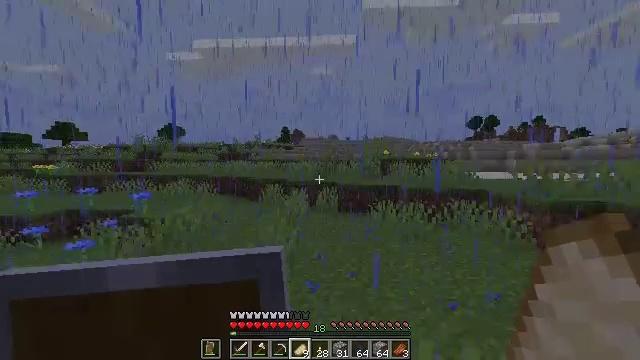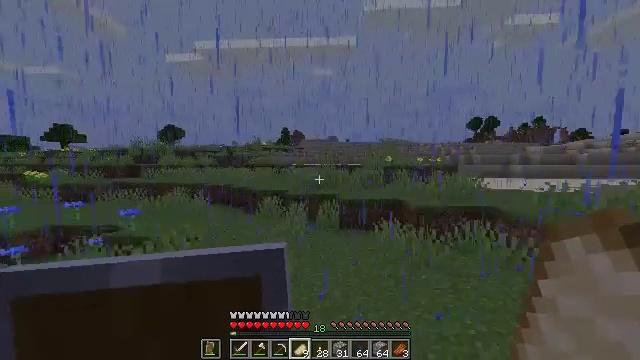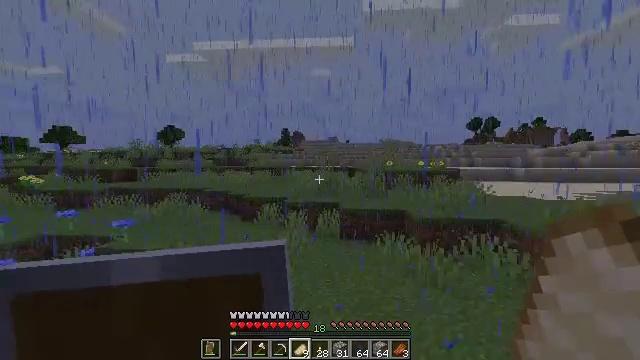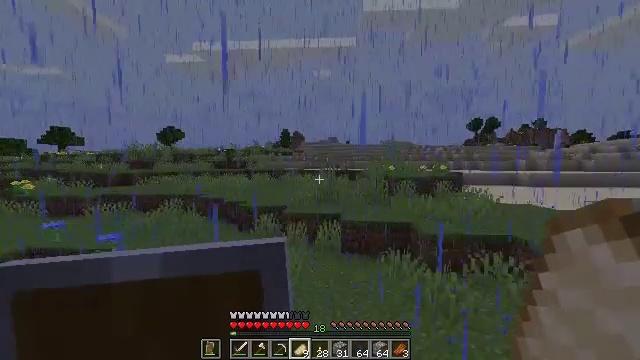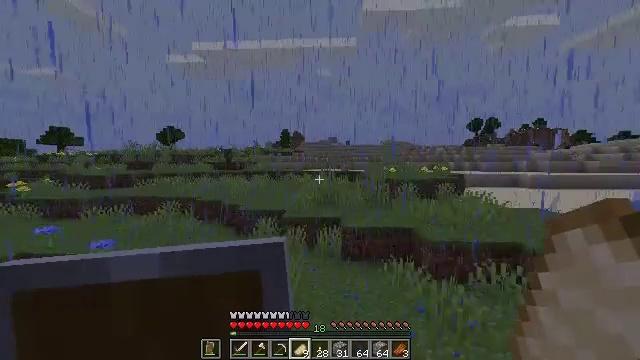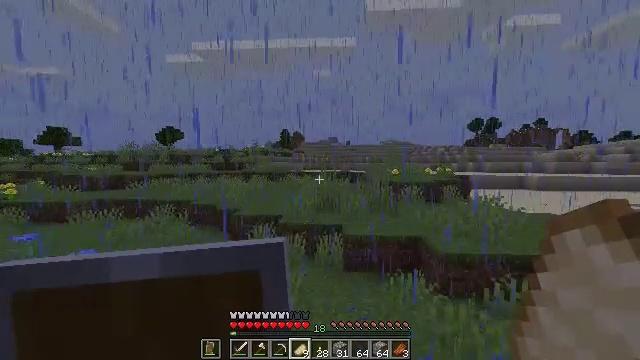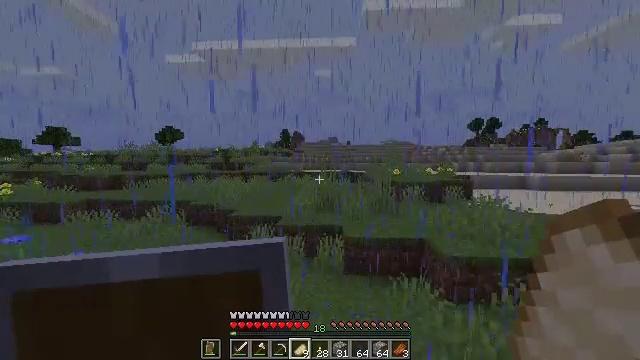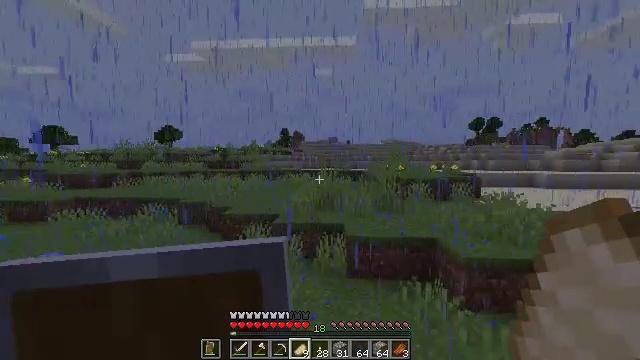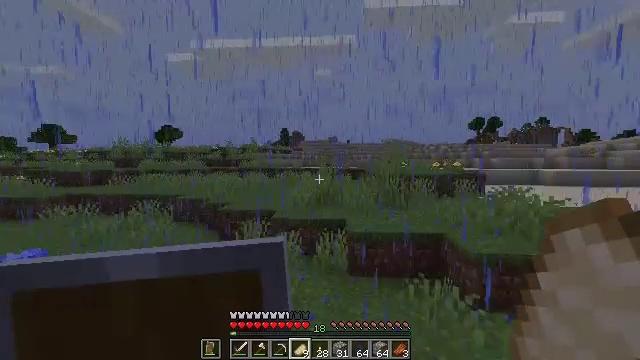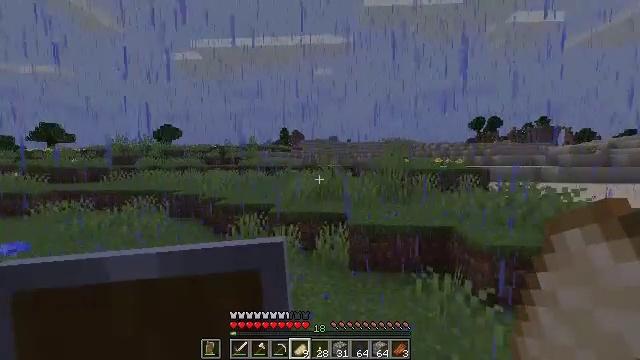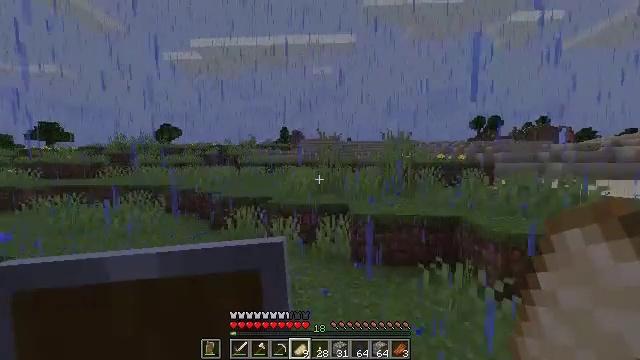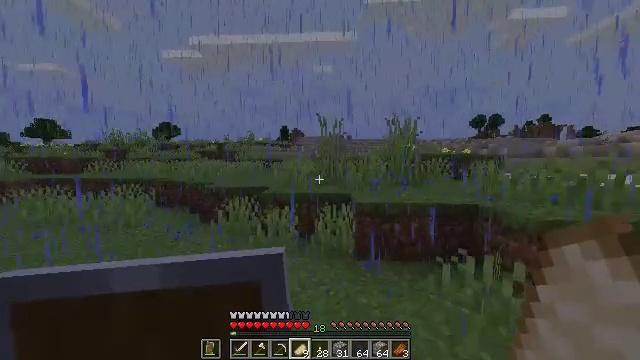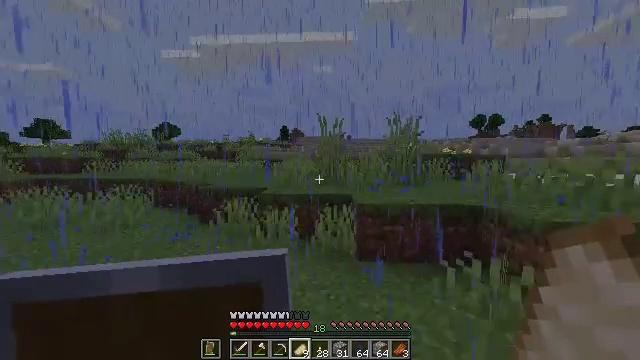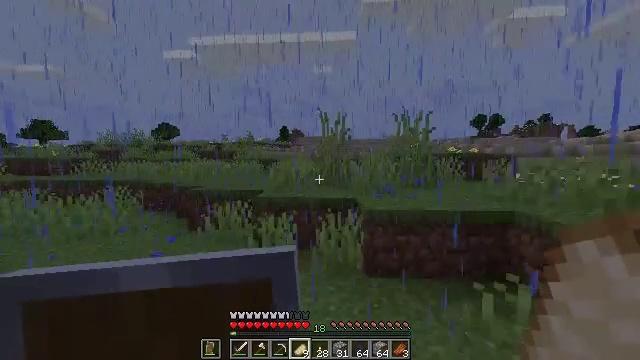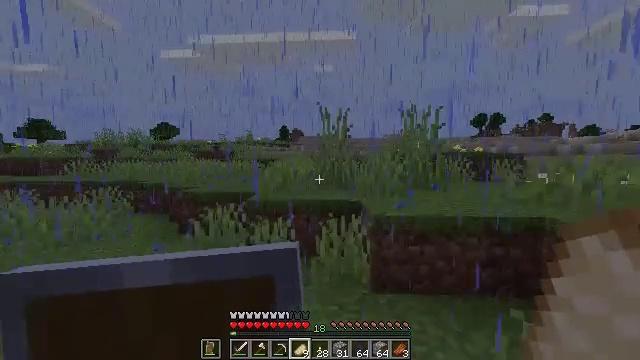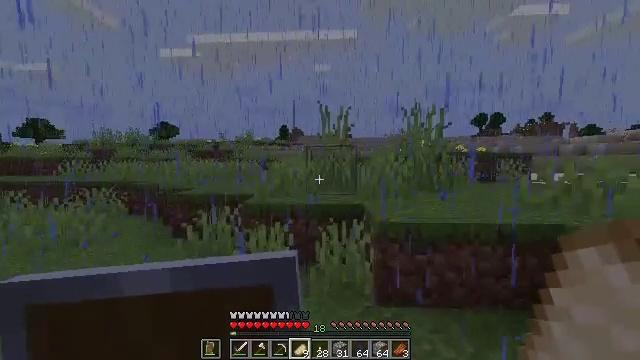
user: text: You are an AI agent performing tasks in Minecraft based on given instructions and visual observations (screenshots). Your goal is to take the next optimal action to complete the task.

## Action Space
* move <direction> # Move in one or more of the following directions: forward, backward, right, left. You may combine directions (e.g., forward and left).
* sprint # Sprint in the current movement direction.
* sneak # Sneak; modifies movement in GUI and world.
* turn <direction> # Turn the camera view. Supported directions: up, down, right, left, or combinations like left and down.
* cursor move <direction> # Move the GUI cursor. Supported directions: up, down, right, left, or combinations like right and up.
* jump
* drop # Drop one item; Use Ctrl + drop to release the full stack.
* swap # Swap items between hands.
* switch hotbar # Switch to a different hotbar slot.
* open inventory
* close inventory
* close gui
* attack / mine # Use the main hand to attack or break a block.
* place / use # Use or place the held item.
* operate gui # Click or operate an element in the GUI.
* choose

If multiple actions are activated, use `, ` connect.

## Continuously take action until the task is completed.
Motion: motion action
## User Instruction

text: Remove an apple from the inventory.
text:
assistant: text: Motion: move forward, jump
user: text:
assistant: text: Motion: move forward, jump
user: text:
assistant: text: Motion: move forward, jump
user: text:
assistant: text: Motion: move forward, jump
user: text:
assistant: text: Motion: move forward, jump
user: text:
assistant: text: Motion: move forward, jump
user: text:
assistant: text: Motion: move forward, jump
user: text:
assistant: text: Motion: move forward
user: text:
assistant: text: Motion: move forward
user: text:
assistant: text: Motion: move forward
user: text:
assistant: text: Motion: move forward
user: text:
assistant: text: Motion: move forward
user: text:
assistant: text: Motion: move forward
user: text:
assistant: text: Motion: move forward
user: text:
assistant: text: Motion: move forward
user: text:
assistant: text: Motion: move forward
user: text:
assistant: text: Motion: move forward
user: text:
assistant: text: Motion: move forward
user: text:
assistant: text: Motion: move forward
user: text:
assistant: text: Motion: move forward, jump
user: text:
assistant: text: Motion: move forward, jump
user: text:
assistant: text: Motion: move forward, jump
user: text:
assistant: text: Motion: move forward, jump
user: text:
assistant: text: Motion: move forward, jump
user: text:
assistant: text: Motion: move forward, jump
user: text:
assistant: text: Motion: move forward, jump
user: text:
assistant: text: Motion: move forward, jump
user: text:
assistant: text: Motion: move forward, jump
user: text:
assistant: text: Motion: move forward, jump
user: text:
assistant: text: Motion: move forward, jump